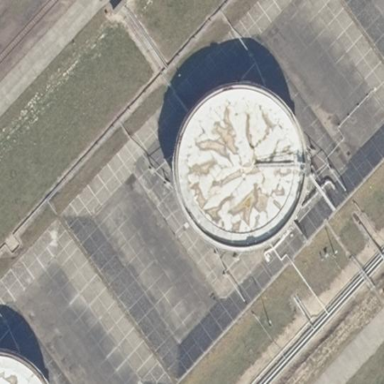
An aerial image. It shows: Storage tank which is man-made.